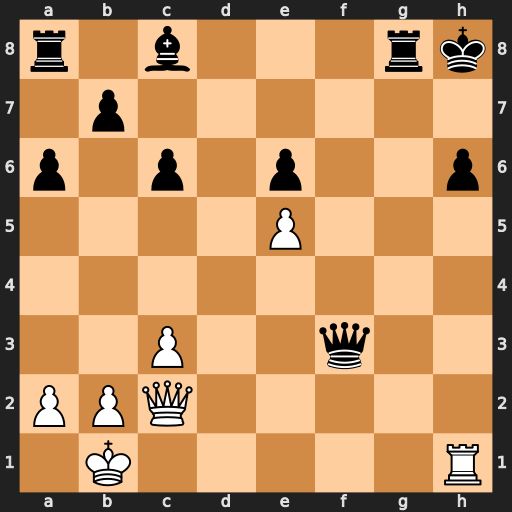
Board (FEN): r1b3rk/1p6/p1p1p2p/4P3/8/2P2q2/PPQ5/1K5R
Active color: w
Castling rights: -
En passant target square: -
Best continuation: Rxh6+ Kg7 Qh7+ Kf8 Rf6+ Qxf6 exf6